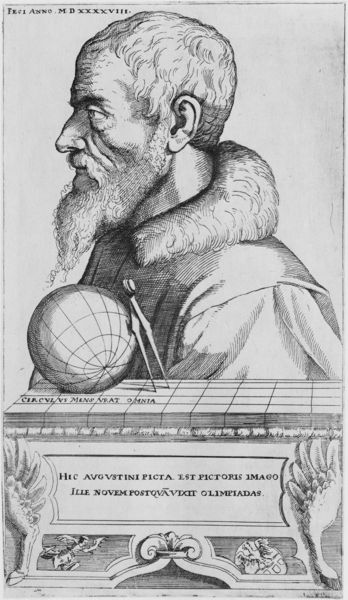
Titel: Selbstbildnis des Augustin Hirschvogel
Künstler: Augustin Hirschvogel
Institution: (Seriendruck)
Schlagwörter: flügel, kopf, mann, schatten, weiß, frisur, grau, haar, kariert, mund, nase, ohr, profil, schwarz, tisch, zeichnung, blick, ball, ornament, alt, bart, augen, falten, gesicht, kragen, pelz, sockel, vollbart, bildnis, hals, portrait, porträt, erde, gitter, auge, gewand, haare, mantel, brustbild, locken, ohren, renaissance, kreis, fell, schrift, lehrer, grafik, graphik, white, tafel, black, collar, face, nose, old, robe, asketisch, inschrift, ornamente, print, name, schild, alter, druck, druckgraphik, schwarzweiss, schraffur, radierung, stich, titel, kugel, lilie, spitzbart, wissenschaftler, schläfe, pelzkragen, profile, angel, man, ear, head, eyes, gelehrter, muschel, drawing, kupferstich, forschung, globus, black and white, welt, fellkragen, fur, mouth, bird, etching, beard, old man, geometrie, wings, raster, wissenschaft, mager, neck, weltkugel, latein, lateinisch, map, pencil, zirkel, reformation, eye, lips, augustinus, geograph, globe, karier, anno, humanismus, rollwerk, mathematiker, meßinstrumente, gelehrt, naturwissenschaft, sphären, breitengrade, konstuieren, mathe, meridiane, sticj, wing, latin, text, compass, philosopher, weld, route, atlas, md, meßblatt, white hair, augustine, #nae, ehrer, 1500, explorer, scientist, galilieo, 1400, compasses, rounder, vasco, galeligeo, cartography, exploerer, mapmaker, augustini, picta